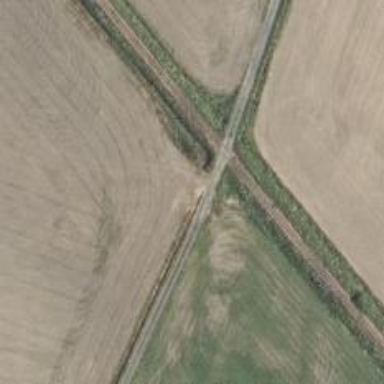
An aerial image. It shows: Level crossing along the railway.